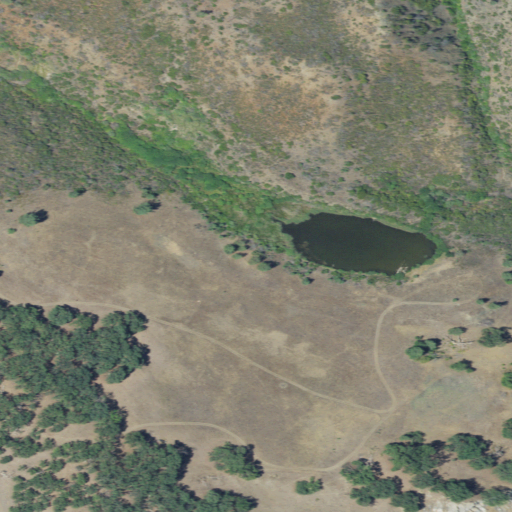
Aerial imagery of depression(s) in California named Lake Hollow containing shrub, open development, grassland, open water, and low intensity development